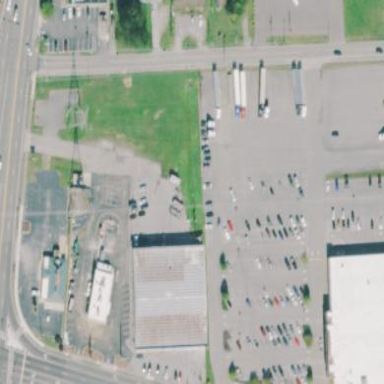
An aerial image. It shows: Retail area.